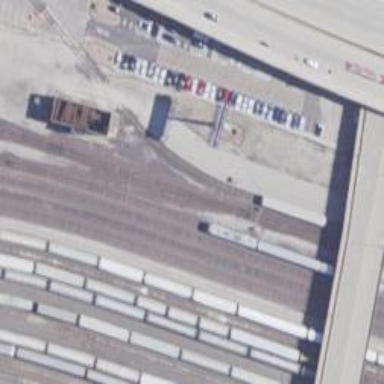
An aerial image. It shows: Railway yard.